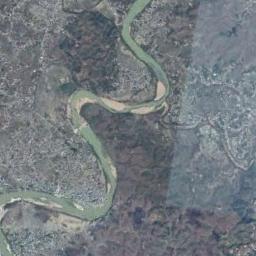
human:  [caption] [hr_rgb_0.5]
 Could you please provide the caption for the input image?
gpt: There are many trees on either side of the river .

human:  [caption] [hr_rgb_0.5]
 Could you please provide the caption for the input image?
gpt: A winding, Serpentine, Light green river with many sandbars on both sides, And green and tan mixed land on both sides .

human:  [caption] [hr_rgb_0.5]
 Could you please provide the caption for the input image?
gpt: The river goes through houses and trees .

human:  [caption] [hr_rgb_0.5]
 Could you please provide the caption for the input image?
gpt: The green river with a winding bank goes through the mountainous area .

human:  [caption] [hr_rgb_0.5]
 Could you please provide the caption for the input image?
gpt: There are many buildings and bare land around the river .